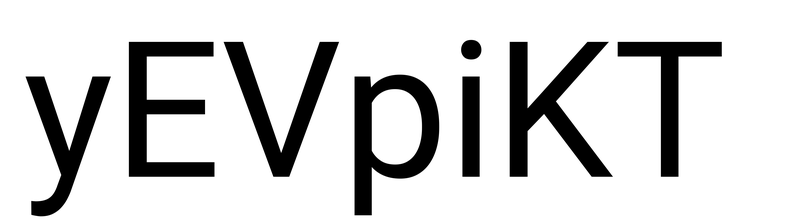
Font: Roboto_Regular